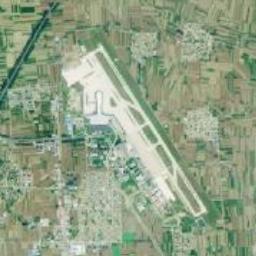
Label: airport